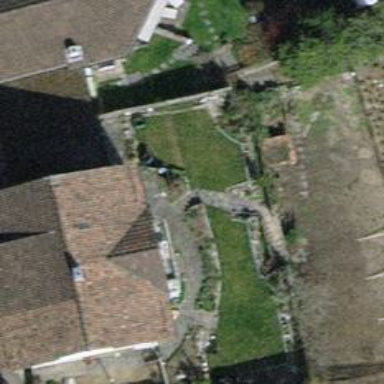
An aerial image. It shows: Detached building.